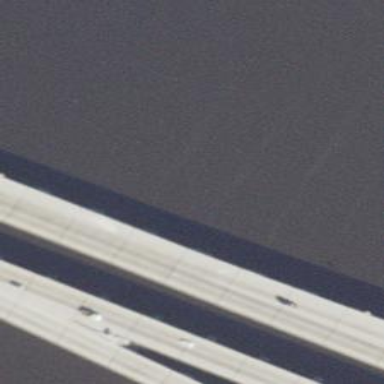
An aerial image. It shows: Beam bridge on motorway.